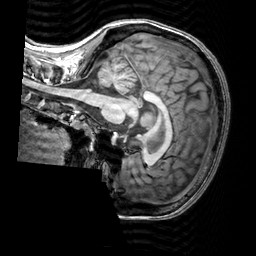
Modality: T1w
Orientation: sagittal
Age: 22
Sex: female
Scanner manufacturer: siemens
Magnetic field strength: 3 T
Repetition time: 2.3 s
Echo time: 0.00303 s